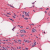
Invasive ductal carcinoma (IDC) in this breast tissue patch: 1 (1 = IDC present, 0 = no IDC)